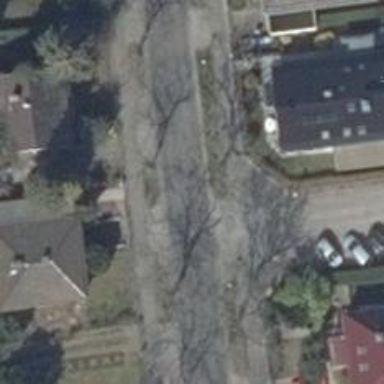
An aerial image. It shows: Residential road with asphalt surface. There are sidewalks on both sides of the road.